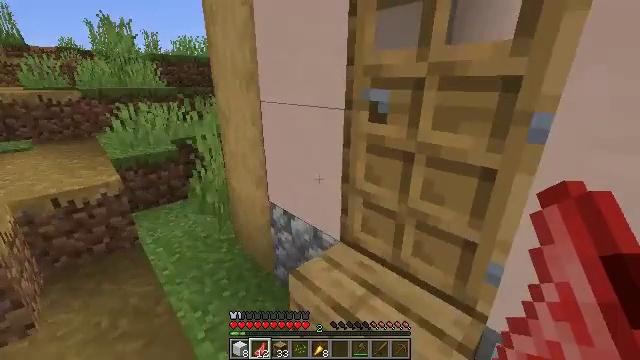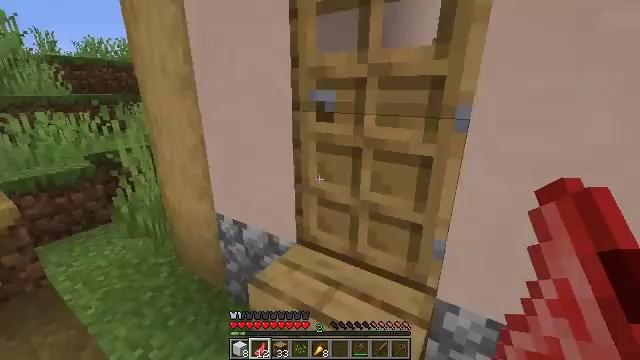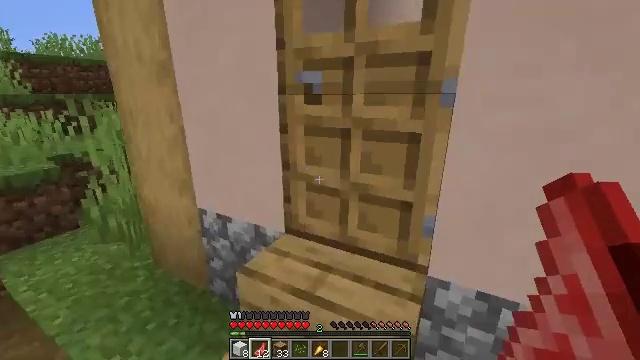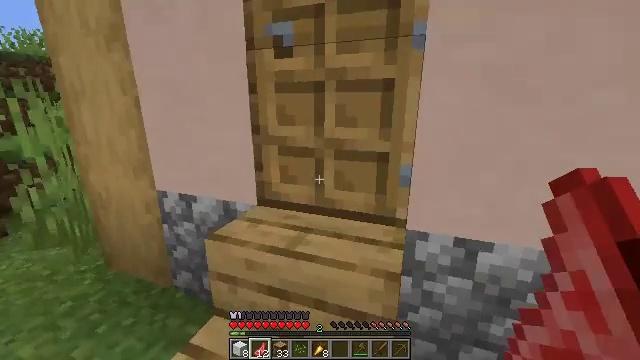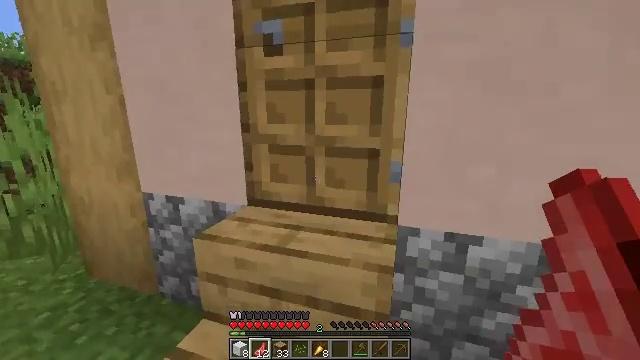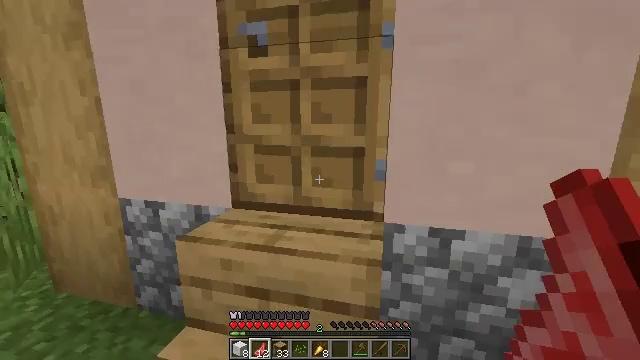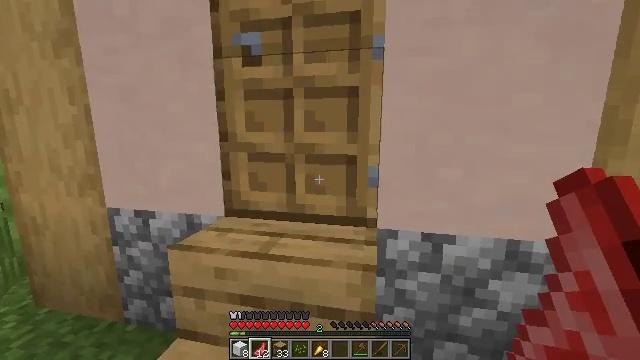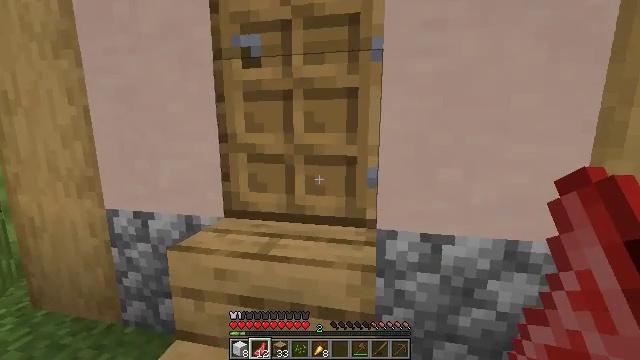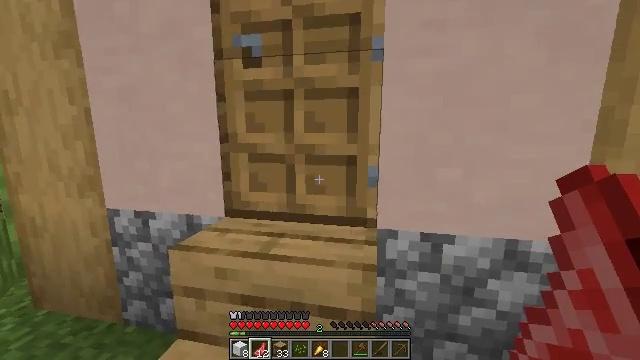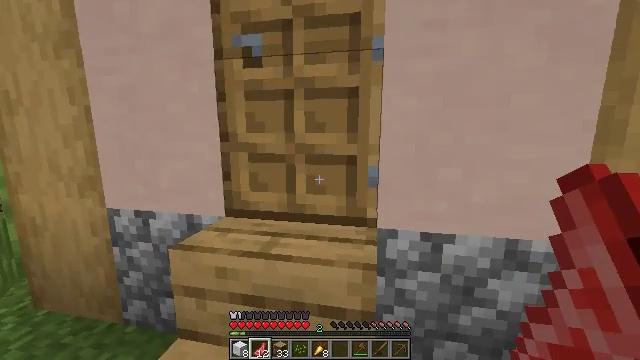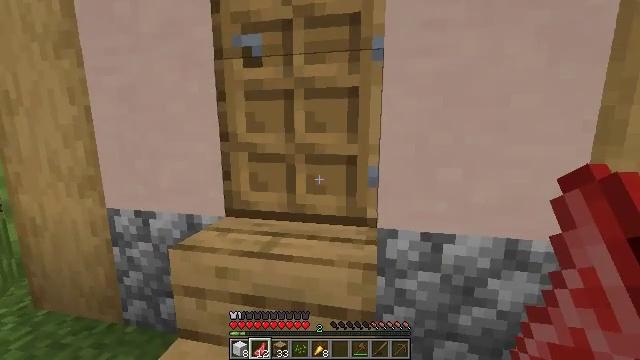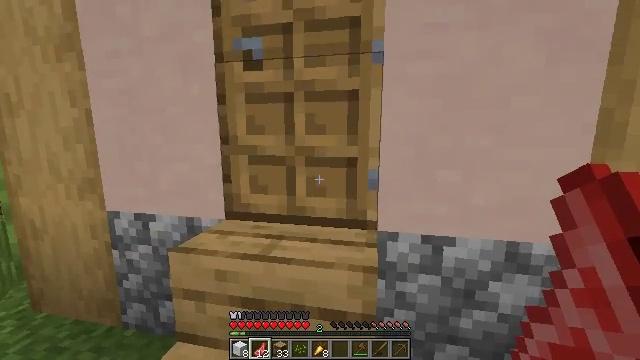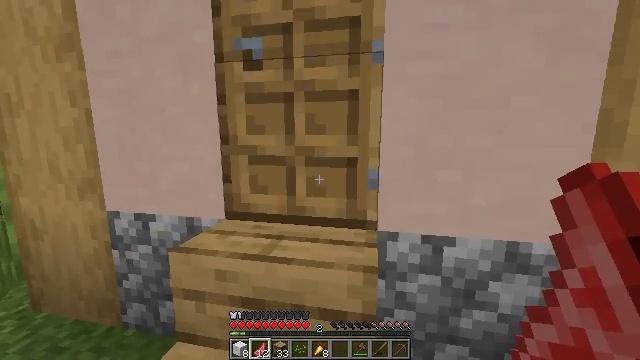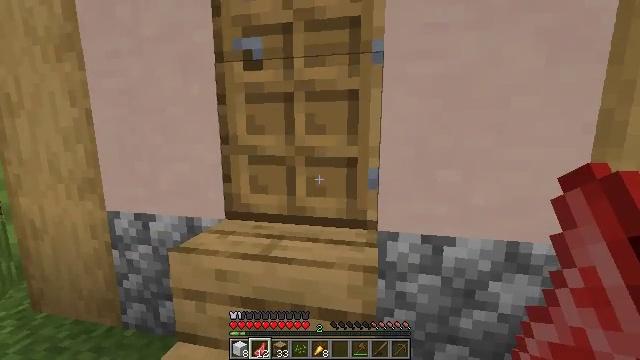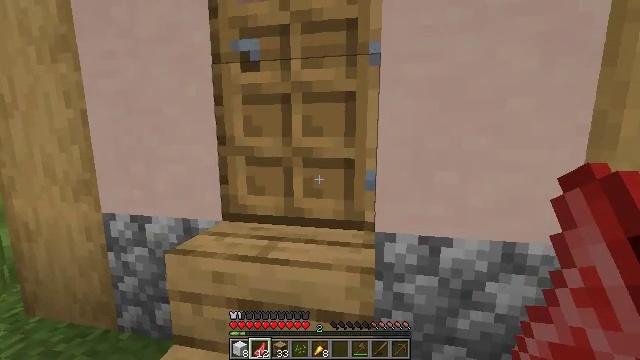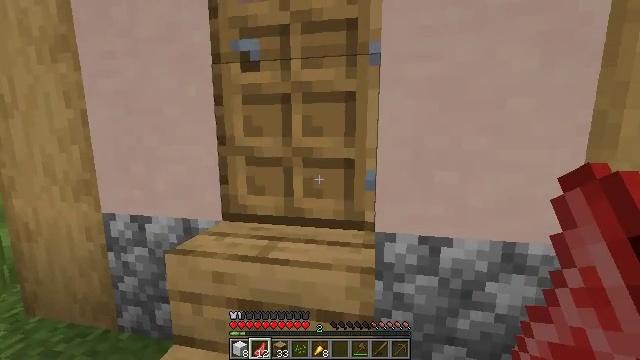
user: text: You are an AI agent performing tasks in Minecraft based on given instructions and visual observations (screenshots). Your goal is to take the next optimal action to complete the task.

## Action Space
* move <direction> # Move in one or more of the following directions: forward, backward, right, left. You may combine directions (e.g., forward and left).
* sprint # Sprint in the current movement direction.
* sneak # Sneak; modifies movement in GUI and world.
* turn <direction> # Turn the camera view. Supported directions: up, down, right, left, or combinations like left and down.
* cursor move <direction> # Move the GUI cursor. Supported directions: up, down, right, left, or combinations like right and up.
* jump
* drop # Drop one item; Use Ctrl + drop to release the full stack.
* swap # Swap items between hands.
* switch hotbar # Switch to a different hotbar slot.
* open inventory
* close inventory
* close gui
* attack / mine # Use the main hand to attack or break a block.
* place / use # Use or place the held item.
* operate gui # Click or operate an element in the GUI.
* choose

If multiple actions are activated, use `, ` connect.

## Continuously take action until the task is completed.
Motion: motion action
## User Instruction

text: Break the brewing stand to collect it.
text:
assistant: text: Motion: turn right and up
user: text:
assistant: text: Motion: turn right
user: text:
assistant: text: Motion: turn right and up
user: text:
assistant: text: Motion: turn right and up
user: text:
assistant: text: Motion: turn right and up
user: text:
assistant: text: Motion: turn right and up
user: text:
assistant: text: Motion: no_op
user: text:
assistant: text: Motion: no_op
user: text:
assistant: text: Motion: no_op
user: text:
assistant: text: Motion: no_op
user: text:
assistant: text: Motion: no_op
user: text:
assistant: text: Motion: no_op
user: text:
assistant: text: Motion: no_op
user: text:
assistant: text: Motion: no_op
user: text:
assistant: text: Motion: no_op
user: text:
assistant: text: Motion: use / place
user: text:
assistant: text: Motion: use / place
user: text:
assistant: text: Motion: use / place
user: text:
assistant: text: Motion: move left
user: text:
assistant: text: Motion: move left
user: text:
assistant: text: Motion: move forward and move left, turn right
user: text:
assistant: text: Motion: move forward and move left, turn right
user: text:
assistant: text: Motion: move forward, turn right and down
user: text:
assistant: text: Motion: move forward, turn right and down
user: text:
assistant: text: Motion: move forward
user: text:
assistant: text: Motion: no_op
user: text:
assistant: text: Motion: no_op
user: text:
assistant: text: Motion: no_op
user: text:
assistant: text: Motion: no_op
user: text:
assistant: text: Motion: move forward